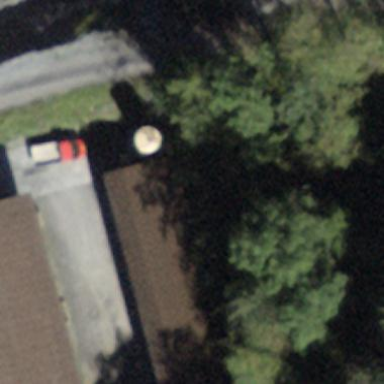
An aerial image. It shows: Rural barn.